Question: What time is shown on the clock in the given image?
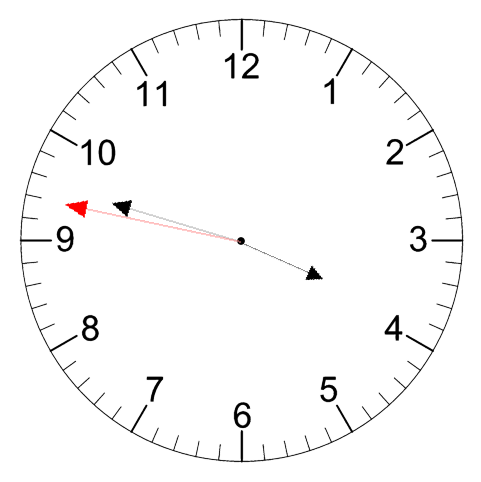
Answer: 03:47:47